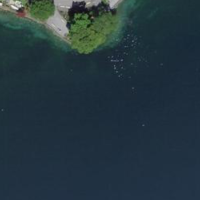
EUNIS habitat code: 14
Species observed at this site:
Aesculus hippocastanum